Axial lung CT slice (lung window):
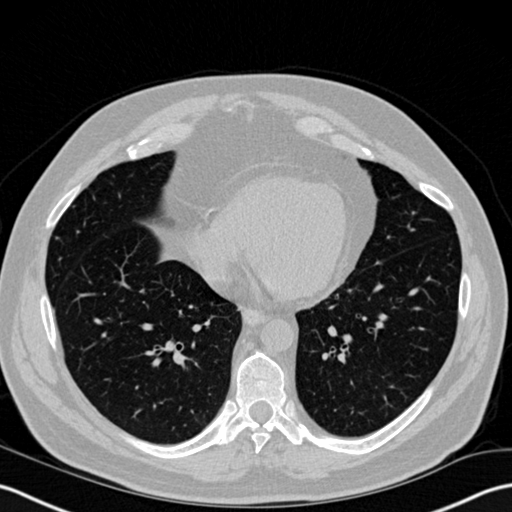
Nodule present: no